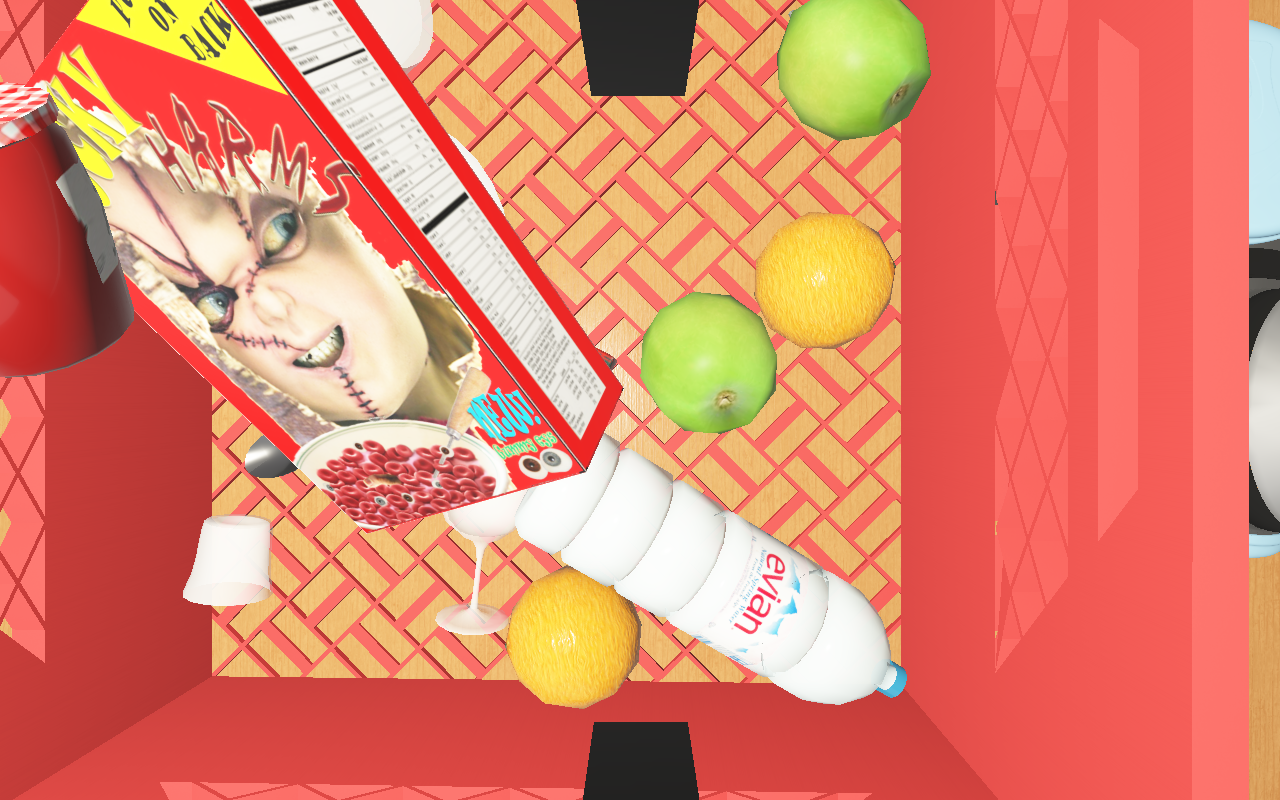
Objects in the scene:
carafe
apple
apple
orange
plate
jam jar
cereal box
biscuit box